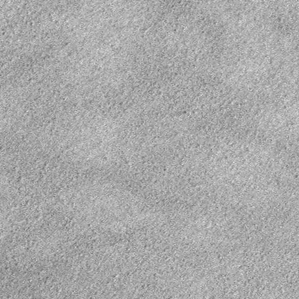
Label: frost